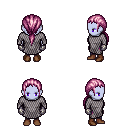
a pixel art fantasy rpg character, female body template, dark elf, purple skin, chain mail, magenta pants, pink ponytail hairstyle, metal gloves, brown shoes, four views (front, back, left, right), 2x2 character sprite sheet, small pixel art, hard edges, no anti-aliasing